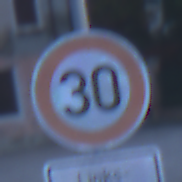
Verkehrszeichen: Geschwindigkeit30
Zusatzzeichen unten: HinweiseAufGefahrenDurchVerbaleAngabe9
Umgebung: Outdoor, Urban
Tageszeit: Dawn
Wetter: PartlyCloudy
Licht: Natural
Jahreszeit: NotSpecified
Kontrast: LowContrast